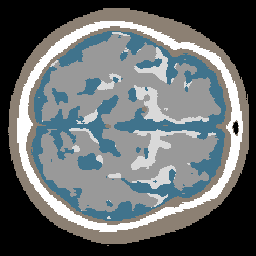
Label: no_lesion